Interaction volume radius: 5 \u00c5
Interaction volume height: 10 \u00c5
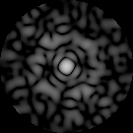
Disorder parameter: 0.8595